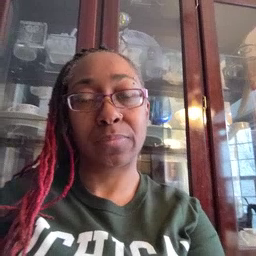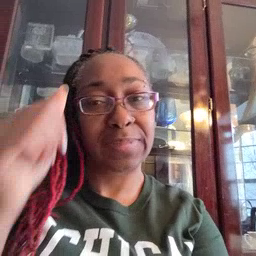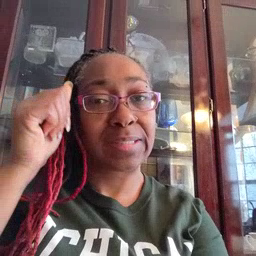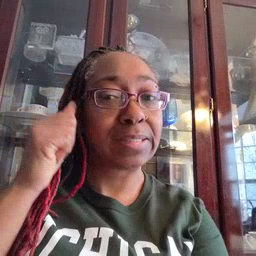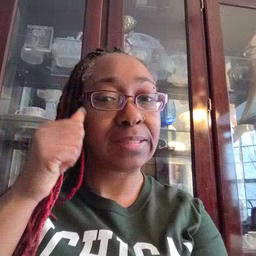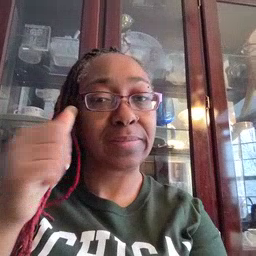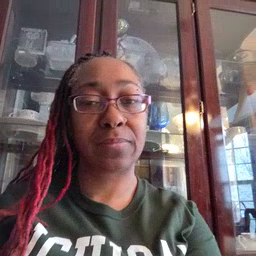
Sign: aunt